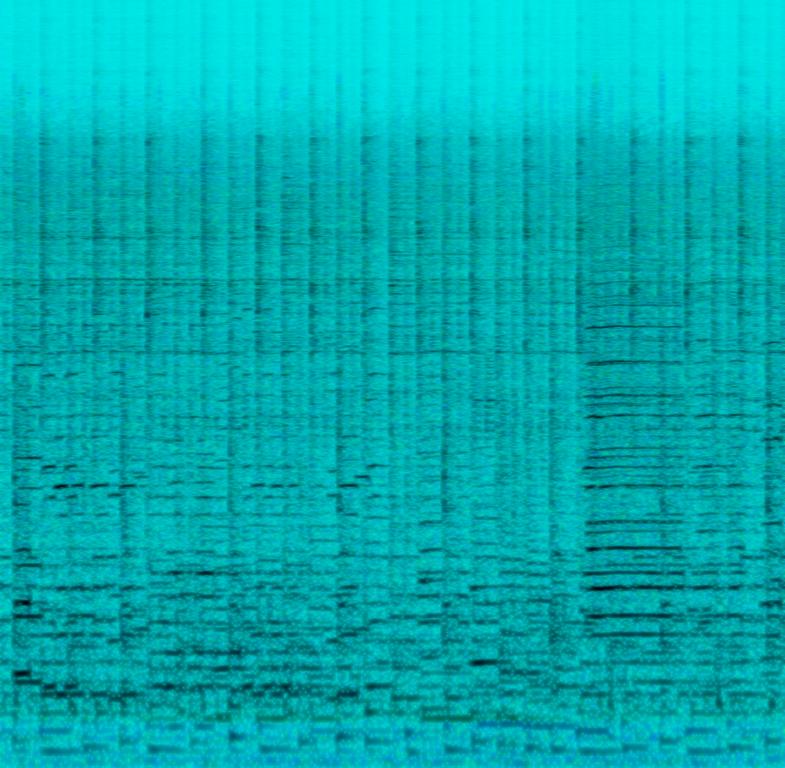
This low quality audio features an accordion playing the main melody. This is accompanied by percussion playing a simple beat. A tambourine is played with the percussion. This is a Latin style song. The guitar plays groups of three ascending and one descending note per bar. The bass plays a Latin rhythm. There are no voices in this song. This song is an instrumental. This song can be played at a house party.